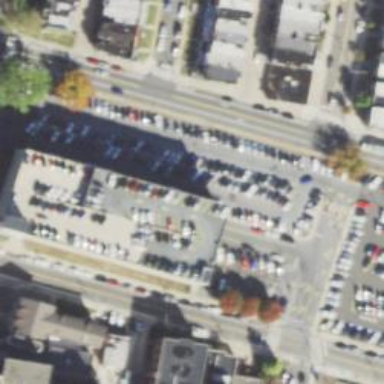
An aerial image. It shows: Multi-storey parking building.